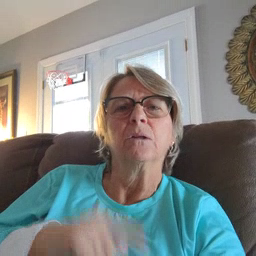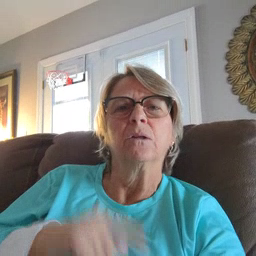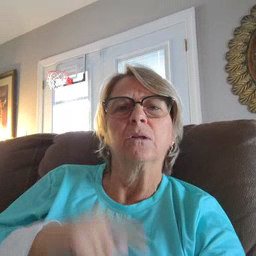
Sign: sticky